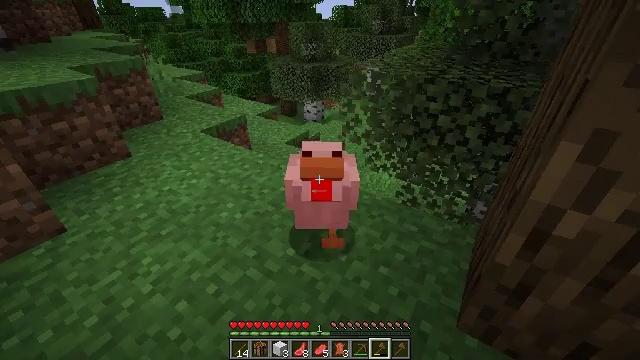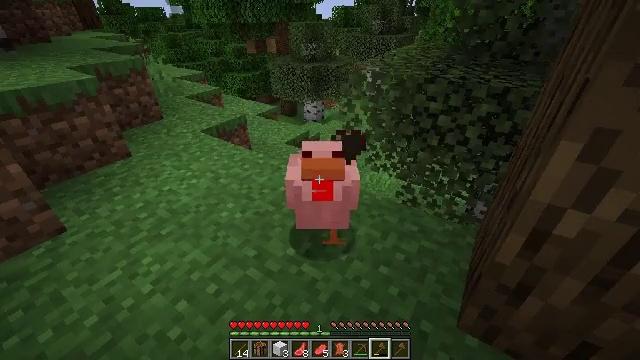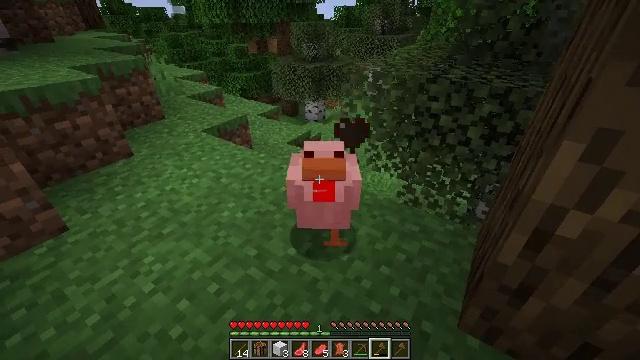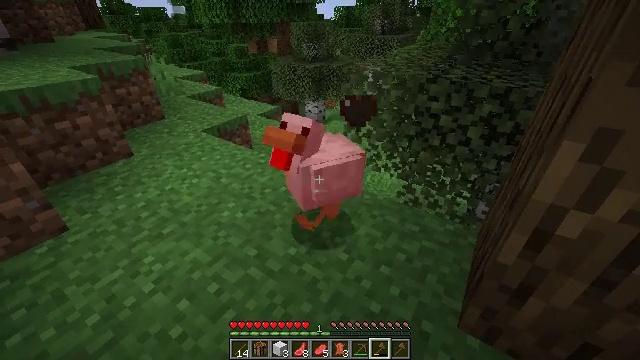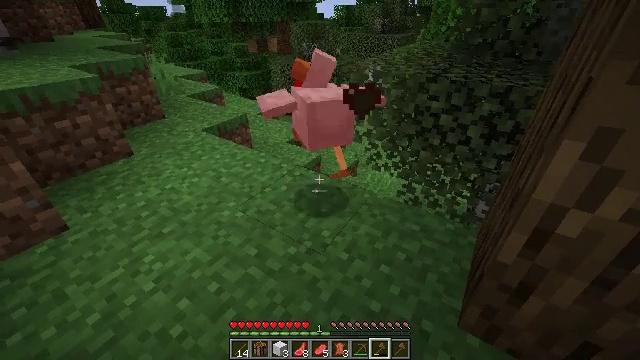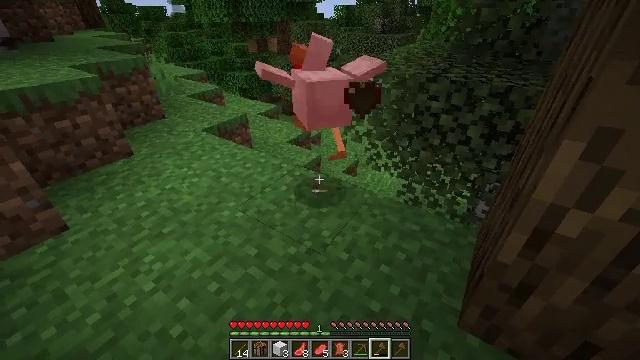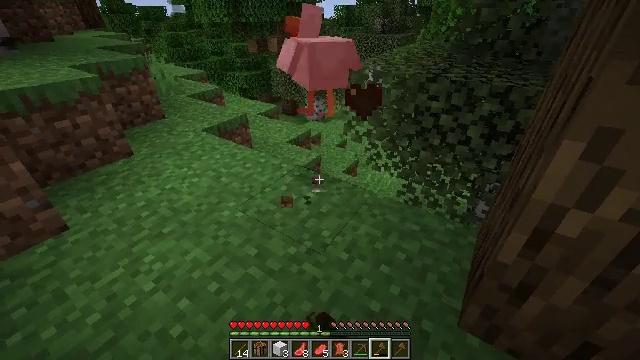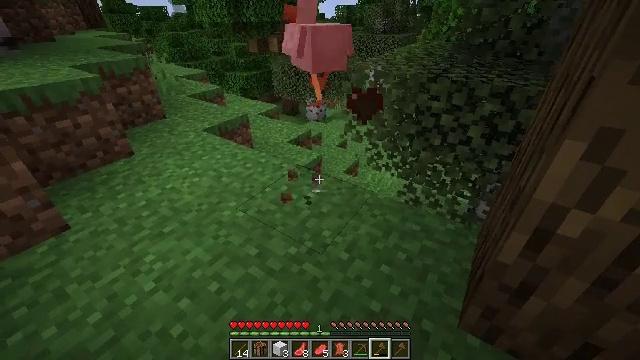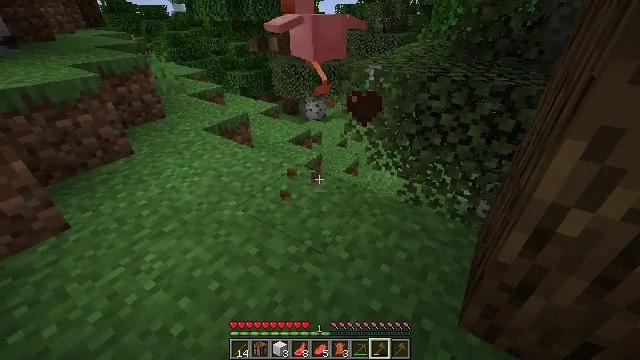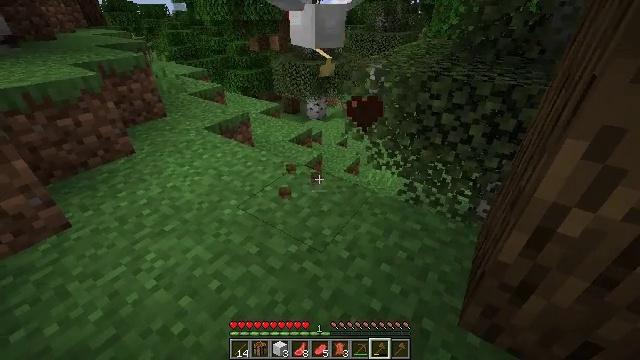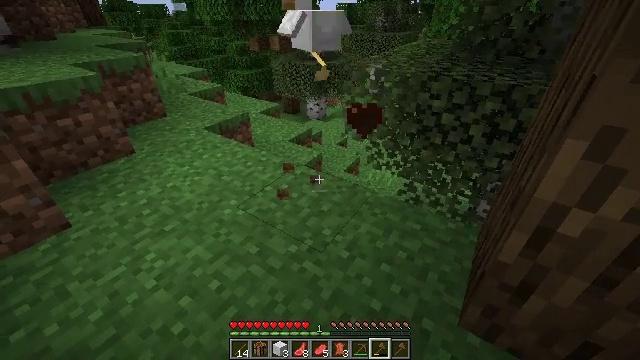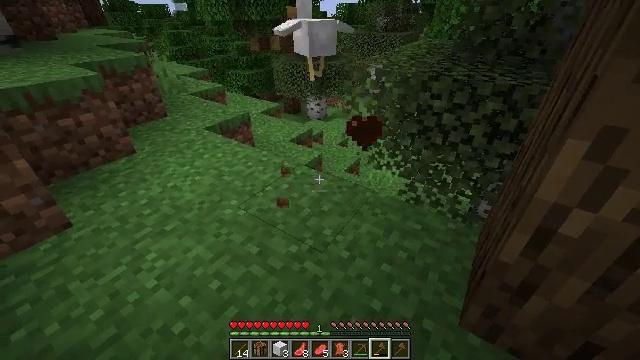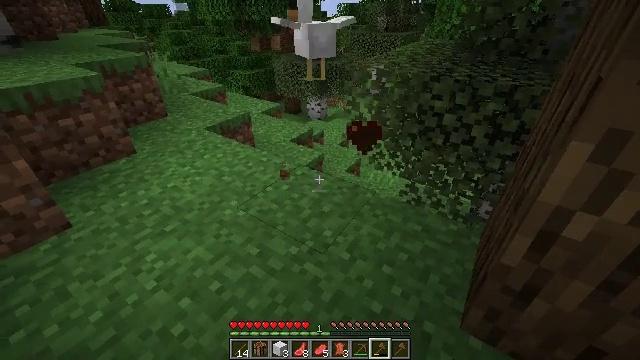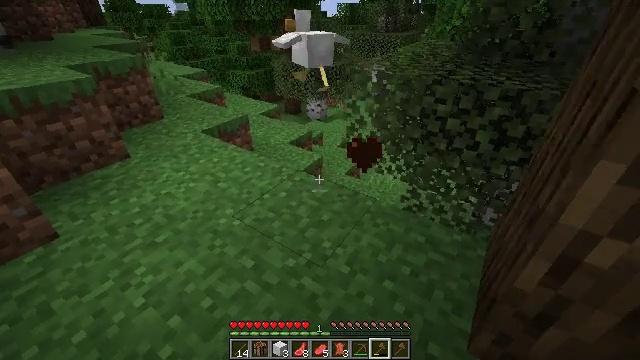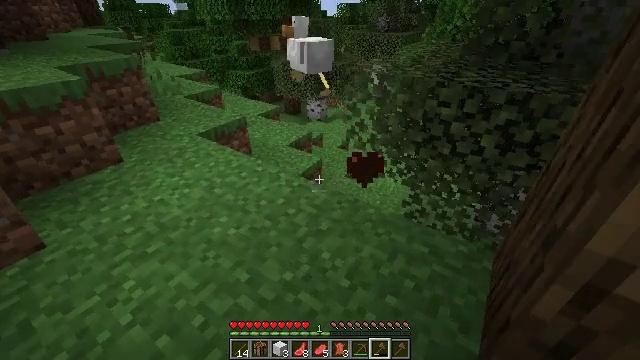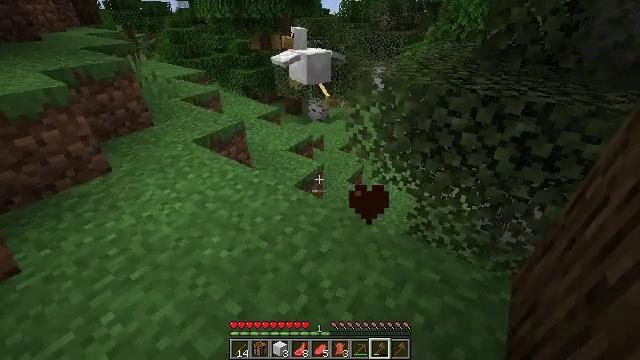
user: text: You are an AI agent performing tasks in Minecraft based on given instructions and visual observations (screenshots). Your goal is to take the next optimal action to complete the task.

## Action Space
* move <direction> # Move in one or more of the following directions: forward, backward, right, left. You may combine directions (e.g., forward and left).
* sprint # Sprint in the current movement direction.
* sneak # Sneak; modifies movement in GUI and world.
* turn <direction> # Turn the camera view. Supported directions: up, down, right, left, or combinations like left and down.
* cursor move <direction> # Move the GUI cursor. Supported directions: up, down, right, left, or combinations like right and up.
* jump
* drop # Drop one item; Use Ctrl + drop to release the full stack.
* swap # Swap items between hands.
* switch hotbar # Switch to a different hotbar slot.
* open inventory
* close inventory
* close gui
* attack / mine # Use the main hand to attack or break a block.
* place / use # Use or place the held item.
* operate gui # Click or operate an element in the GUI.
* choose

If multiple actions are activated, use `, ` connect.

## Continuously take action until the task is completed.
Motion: motion action
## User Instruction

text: Combat the chicken.
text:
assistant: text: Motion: no_op
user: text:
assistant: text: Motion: no_op
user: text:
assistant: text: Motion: no_op
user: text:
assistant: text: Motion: no_op
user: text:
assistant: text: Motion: attack / mine
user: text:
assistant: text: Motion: attack / mine
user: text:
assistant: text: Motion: attack / mine
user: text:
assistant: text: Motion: no_op
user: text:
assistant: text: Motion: no_op
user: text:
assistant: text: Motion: no_op
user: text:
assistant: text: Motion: no_op
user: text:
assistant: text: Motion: move forward
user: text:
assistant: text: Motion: move forward
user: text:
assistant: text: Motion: move forward
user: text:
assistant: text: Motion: move forward
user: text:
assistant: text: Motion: move forward
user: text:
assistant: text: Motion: move forward, turn left and down
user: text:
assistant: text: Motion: move forward
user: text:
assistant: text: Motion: move forward
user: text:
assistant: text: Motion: move forward
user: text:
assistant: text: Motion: move forward, turn left and down
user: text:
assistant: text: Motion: move forward
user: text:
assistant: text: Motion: move forward
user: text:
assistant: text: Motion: move forward
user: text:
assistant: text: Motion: move forward
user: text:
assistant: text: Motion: move forward
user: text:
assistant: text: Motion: move forward, turn right
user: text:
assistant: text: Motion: move forward
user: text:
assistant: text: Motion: move forward
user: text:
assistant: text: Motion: move forward